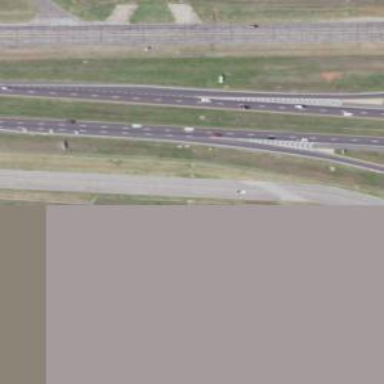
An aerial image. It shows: Motorway junction.